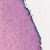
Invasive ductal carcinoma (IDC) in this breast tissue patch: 0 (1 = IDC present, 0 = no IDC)